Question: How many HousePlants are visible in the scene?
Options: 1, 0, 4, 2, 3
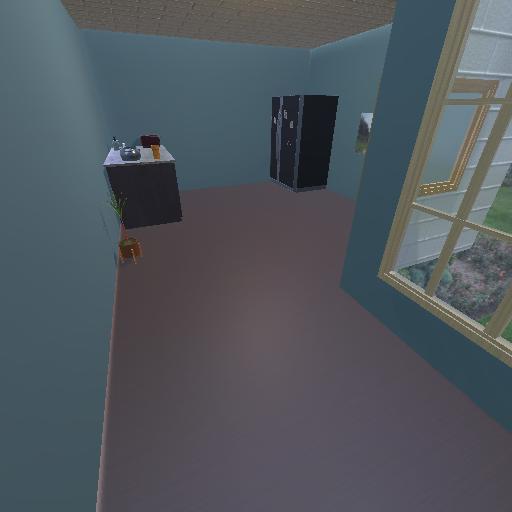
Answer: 1